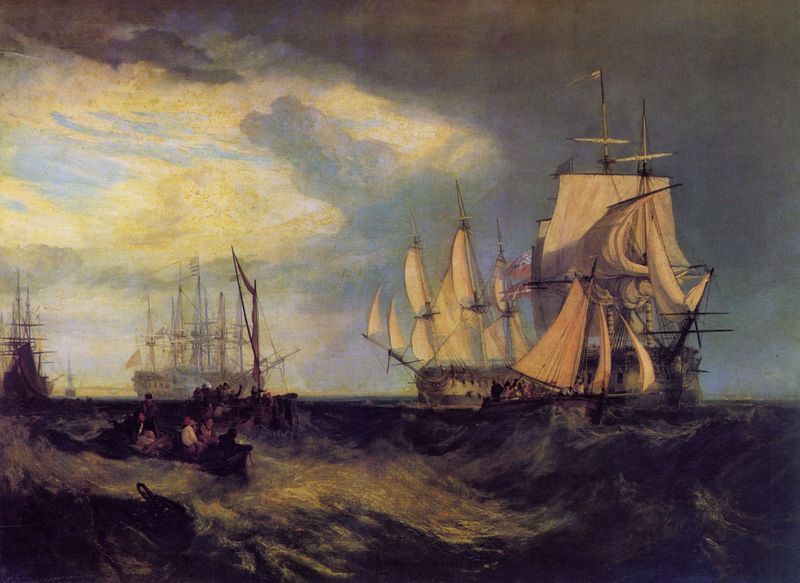
Titel: Spithead: Die Mannschaft birgt einen Anker
Künstler: William Turner
Standort: London
Institution: Tate Gallery
Schlagwörter: blau, dunkel, gemälde, gewitter, himmel, mann, meer, schatten, wasser, weiß, wolken, gelb, menschen, ocker, see, braun, grau, hell, licht, männer, schwarz, wolke, mensch, ferne, horizont, morgen, wind, gewässer, sonne, gold, england, boot, boote, handel, ruder, bewegt, gischt, schiff, schiffe, segel, segelschiffe, welle, wellen, düster, fahne, fischer, flagge, mast, segelschiff, masten, schaum, brandung, krieg, schiffbruch, seenot, seestück, sturm, stürmisch, turner, wellengang, wild, woge, wogen, takelage, segler, flucht, gewitterwolken, bedrohlich, sonnig, flaggen, matrosen, walfang, flotte, maste, hell/dunkel, rettung, tief, wolkenlücke, beiboot, dreimaster, hochsee, gebläht, armada, aufgerissen, strum, brecher, handelsschiff, marinebild, rettungsboote, selgelschiffe, schife, aufgewühlte see, welllen, brangung